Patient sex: F
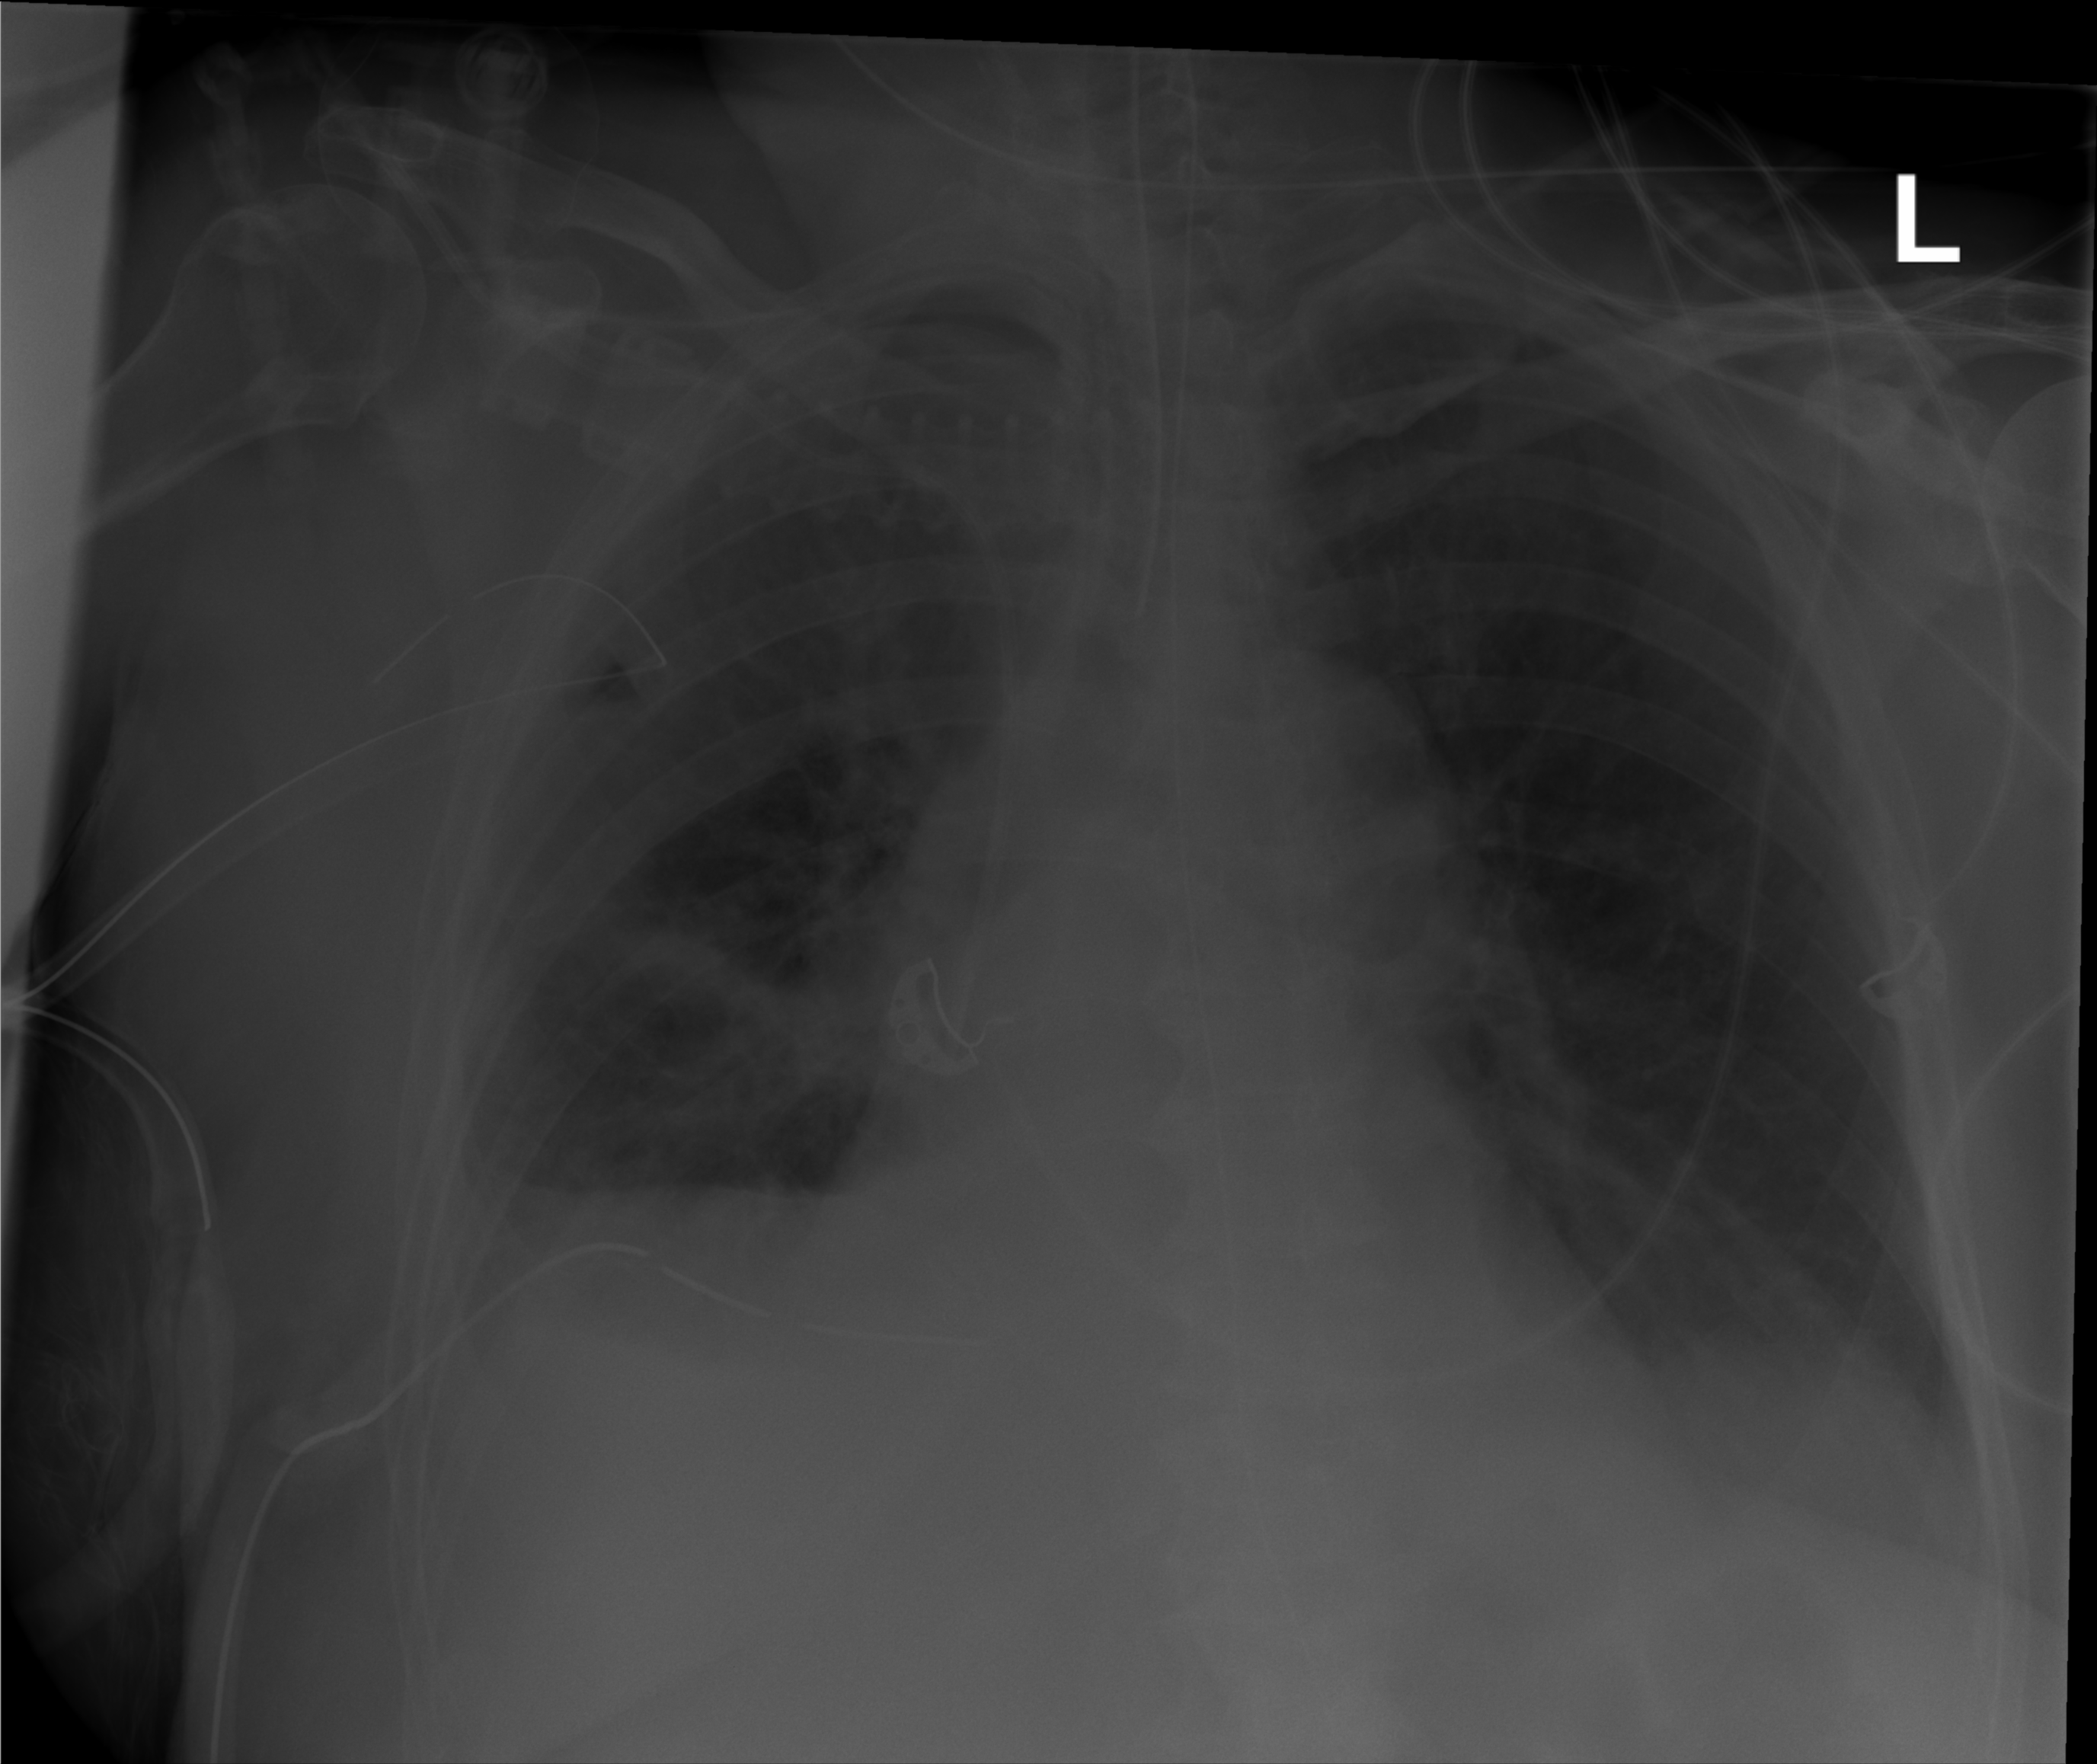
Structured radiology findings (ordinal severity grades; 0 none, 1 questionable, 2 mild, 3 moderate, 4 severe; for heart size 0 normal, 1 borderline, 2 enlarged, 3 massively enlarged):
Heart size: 0
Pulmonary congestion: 1
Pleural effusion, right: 2
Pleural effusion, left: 1
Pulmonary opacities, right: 2
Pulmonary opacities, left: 0
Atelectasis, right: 2
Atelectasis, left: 1